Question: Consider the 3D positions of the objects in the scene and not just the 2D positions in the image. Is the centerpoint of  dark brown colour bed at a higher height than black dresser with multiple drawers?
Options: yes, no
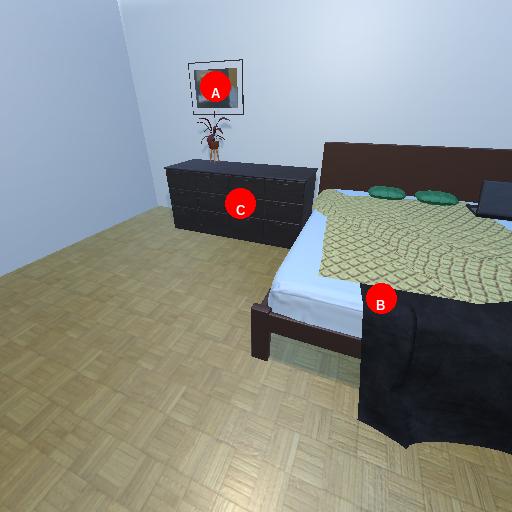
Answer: yes